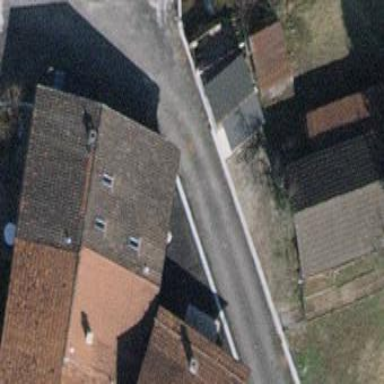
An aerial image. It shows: Terrace building.